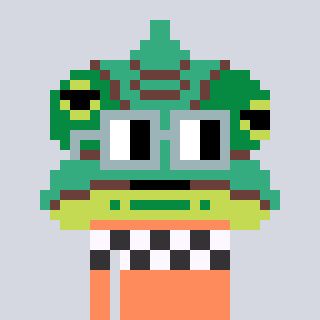
a pixel art character with square dark gray glasses, a chameleon-shaped head and a peachy-colored body on a cool background